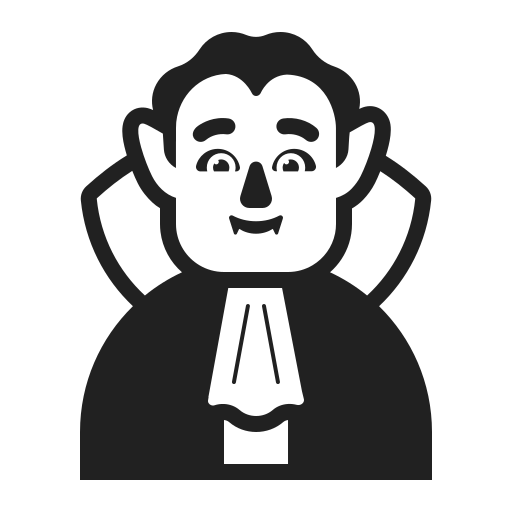
man vampire high contrast default